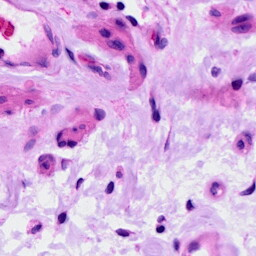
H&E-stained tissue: Ovarian